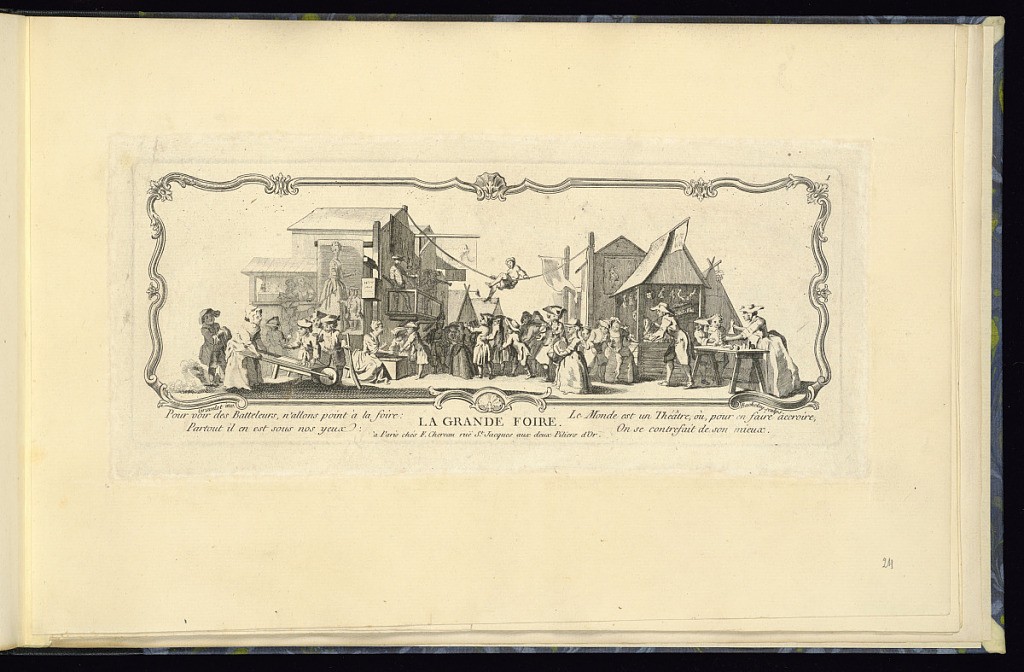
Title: LA GRANDE FOIRE
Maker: Jacques Bacheley, French, 1712 – 1781
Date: mid- 18th century
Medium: etching on paper
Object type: Print
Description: First plate from a series of four children's scenes, framed within decorative rococo cartouches, with verses lettered below. A fair with lots of figures, acrobats, musicians, and games, in a town with buildings on either side of the street. The title is lettered below the cartouche, the plate is signed and numbered.